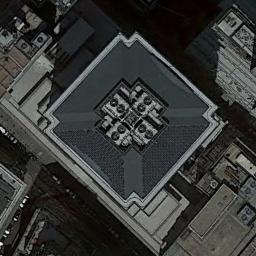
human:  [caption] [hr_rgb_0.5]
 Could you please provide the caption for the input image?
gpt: A commercial area has a gray building and some other buildings .

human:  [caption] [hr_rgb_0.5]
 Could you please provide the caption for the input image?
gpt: In a commercial district there are several tall buildings of different shapes and several roads with many cars .

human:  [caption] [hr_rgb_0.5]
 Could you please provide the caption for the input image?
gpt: The building is very high .

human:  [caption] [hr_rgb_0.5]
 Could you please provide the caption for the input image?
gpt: The commercial area is near the road with many cars .

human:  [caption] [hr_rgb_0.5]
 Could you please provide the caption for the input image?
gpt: A building with a gray roof on a commercial area .